Field crop: maize
Growth stage: 1
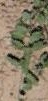
Species: convolvulus